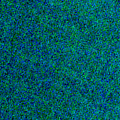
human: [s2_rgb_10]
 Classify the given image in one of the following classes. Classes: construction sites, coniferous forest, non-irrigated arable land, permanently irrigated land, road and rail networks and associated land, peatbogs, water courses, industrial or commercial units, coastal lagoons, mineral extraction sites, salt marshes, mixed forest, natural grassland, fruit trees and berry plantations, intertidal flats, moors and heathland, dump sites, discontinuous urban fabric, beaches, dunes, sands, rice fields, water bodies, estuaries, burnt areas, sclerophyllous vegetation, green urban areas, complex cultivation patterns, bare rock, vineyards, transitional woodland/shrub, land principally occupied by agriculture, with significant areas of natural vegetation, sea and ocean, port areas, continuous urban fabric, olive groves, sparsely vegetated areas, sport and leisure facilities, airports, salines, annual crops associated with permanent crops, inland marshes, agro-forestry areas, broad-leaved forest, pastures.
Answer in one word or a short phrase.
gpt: sea and ocean